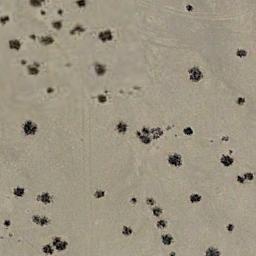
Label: chaparral